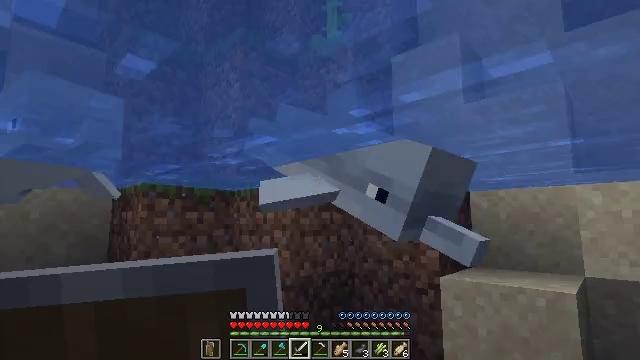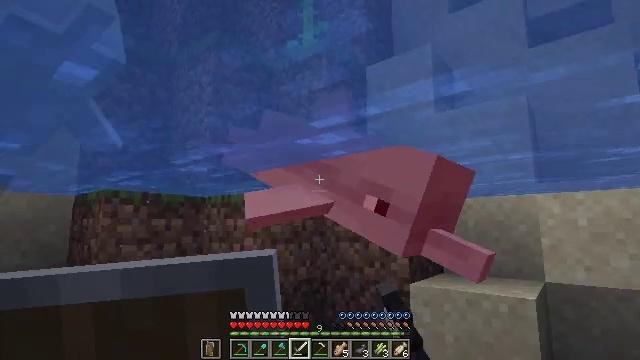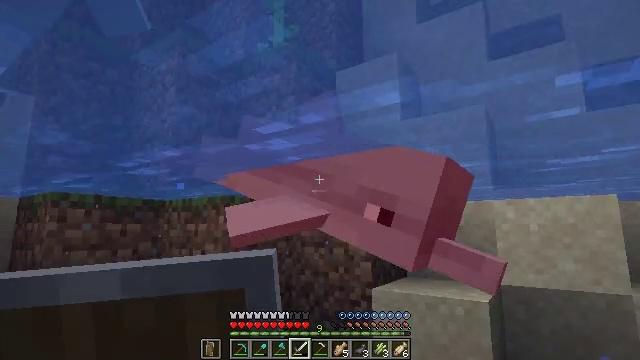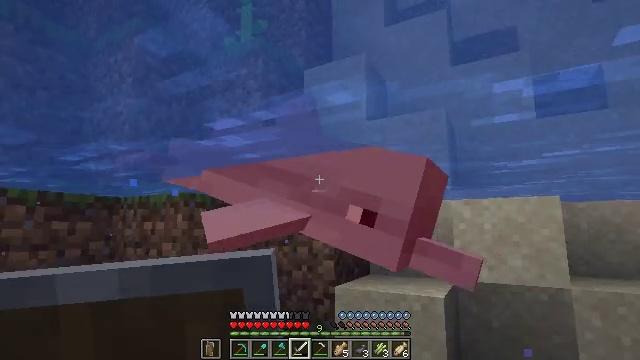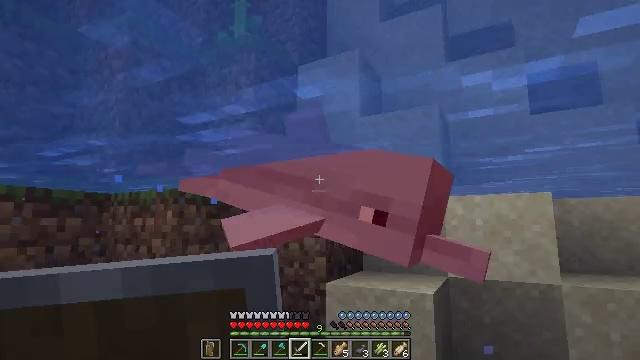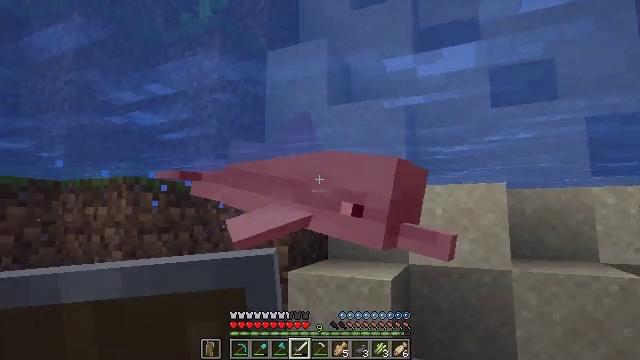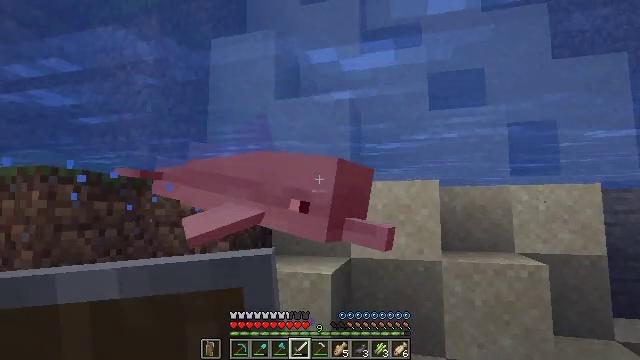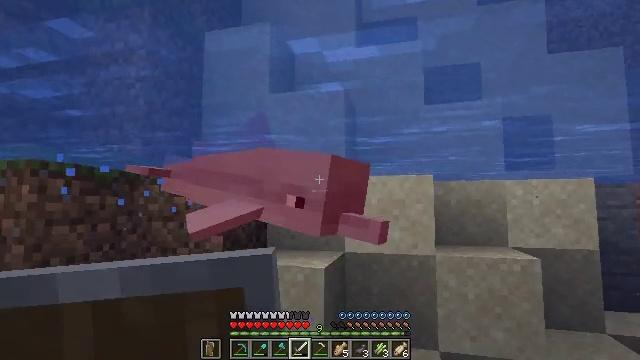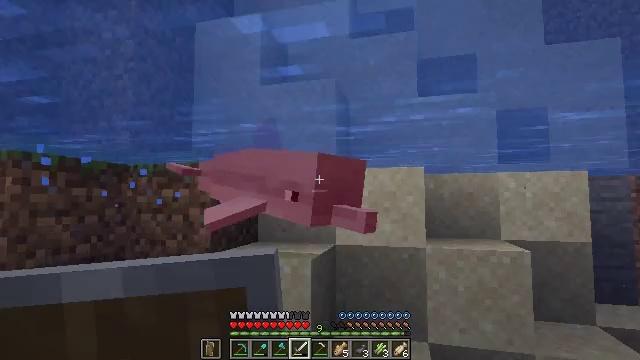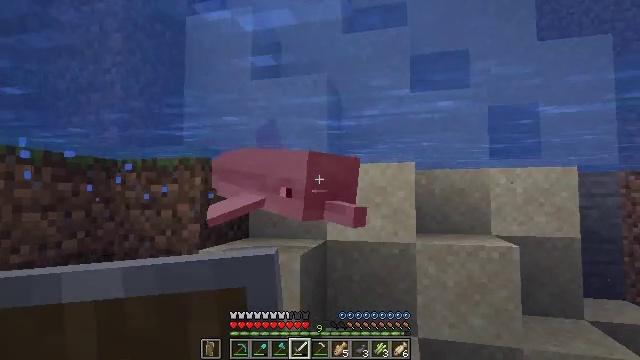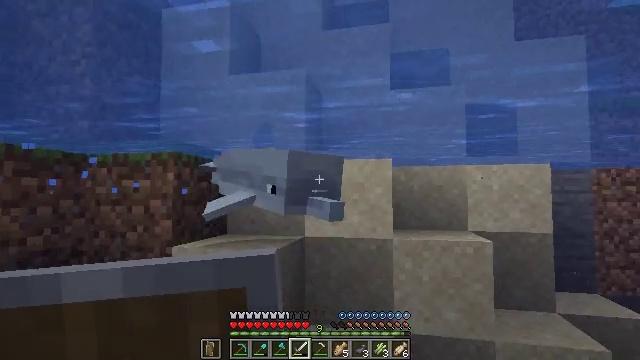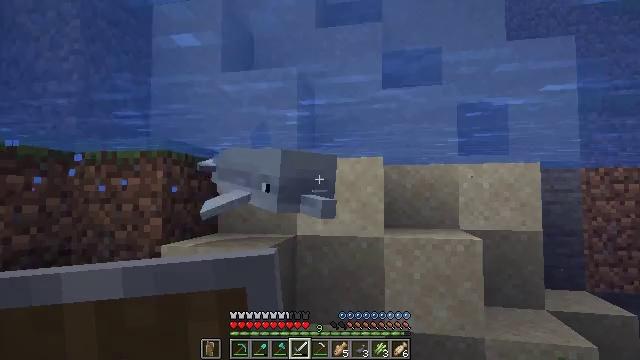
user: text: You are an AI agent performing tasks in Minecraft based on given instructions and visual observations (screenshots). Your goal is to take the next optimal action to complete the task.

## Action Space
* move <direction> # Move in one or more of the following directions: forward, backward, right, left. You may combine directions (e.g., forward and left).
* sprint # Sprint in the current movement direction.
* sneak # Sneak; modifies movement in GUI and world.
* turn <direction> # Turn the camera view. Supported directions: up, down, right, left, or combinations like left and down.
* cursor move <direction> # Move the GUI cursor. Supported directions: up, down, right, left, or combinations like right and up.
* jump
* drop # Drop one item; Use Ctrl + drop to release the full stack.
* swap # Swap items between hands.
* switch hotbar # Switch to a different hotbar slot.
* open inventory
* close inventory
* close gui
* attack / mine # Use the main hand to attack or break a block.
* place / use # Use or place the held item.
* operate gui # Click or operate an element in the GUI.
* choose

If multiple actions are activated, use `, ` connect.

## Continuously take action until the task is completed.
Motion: motion action
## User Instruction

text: Kill the dolphin.
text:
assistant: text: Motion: move right, turn right, attack / mine
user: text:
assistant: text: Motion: move right, turn right
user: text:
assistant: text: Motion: move right, turn right
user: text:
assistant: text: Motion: move right, attack / mine
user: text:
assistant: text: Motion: move right, turn right and down, attack / mine
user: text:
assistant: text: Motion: move right, turn right
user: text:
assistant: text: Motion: move right, attack / mine
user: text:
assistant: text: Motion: move right, turn down, attack / mine
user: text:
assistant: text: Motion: move right, attack / mine
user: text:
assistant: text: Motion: move right, turn right
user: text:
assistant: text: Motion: move right, attack / mine
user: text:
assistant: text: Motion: attack / mine